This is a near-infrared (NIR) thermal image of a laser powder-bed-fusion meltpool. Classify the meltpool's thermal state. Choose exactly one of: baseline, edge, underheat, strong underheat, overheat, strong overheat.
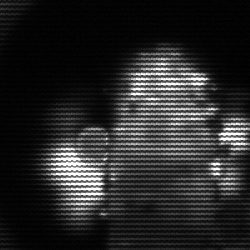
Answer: strong underheat